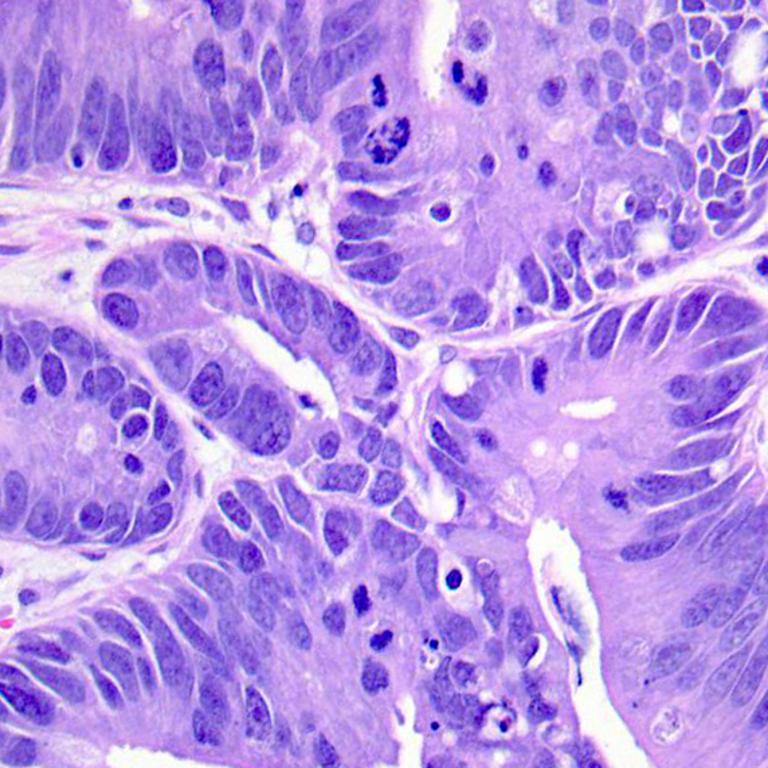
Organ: colon
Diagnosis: adenocarcinomas